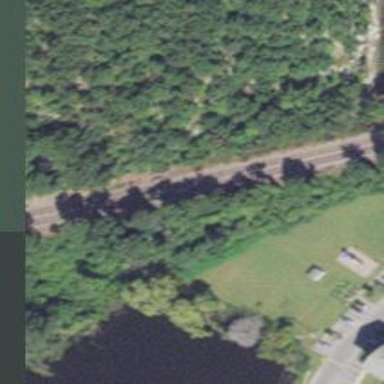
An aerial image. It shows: Railway track.